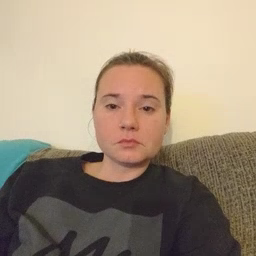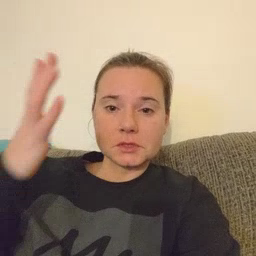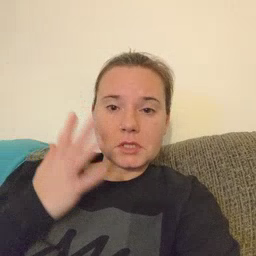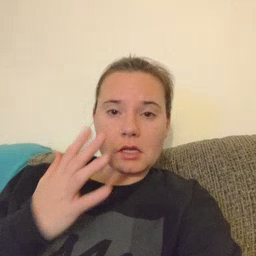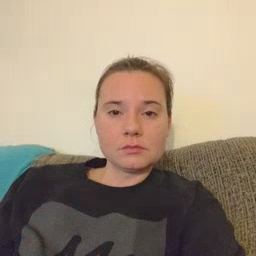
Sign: sad